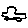
Label: car